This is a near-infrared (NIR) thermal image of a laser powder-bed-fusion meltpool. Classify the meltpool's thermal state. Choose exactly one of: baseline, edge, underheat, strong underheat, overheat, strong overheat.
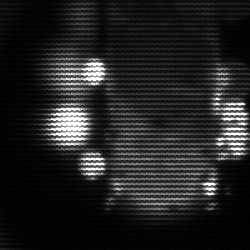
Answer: strong underheat